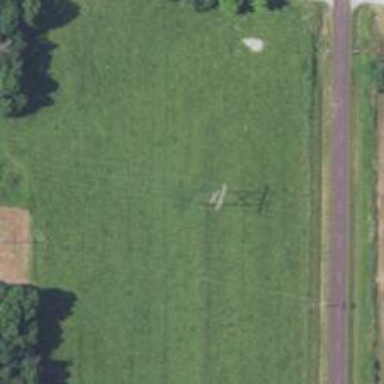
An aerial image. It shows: Power tower.